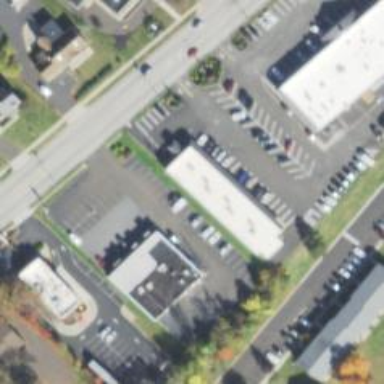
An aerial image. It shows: Retail building.